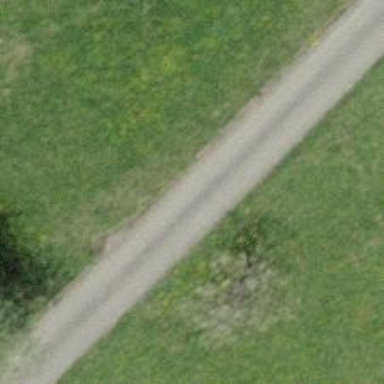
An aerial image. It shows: Unclassified road with asphalt surface.